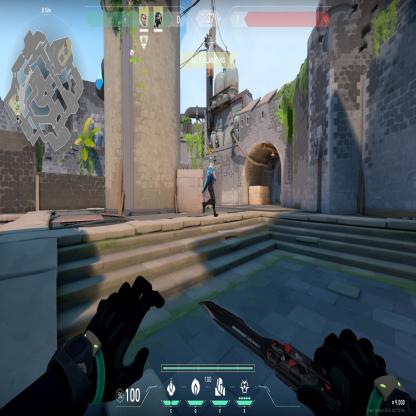
Label: teammate